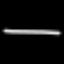
Label: line